Interaction volume radius: 10 \u00c5
Interaction volume height: 25 \u00c5
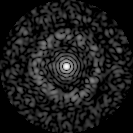
Disorder parameter: 0.8413